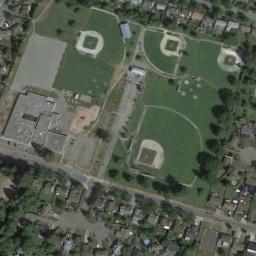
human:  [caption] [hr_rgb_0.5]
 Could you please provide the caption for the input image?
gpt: In the picture there is a baseball field and a parking lot .

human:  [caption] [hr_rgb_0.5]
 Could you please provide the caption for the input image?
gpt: Four baseball diamonds are surrounded by many buildings and trees .

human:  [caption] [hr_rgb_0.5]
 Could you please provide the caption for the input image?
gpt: Four baseball diamonds of different sizes surrounded by some trees and the residential area around them .

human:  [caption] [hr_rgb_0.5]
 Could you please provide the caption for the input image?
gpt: There are four baseball diamonds in the grass surrounded by the houses .

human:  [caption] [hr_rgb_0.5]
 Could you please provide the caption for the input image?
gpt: Many buildings are next to  the baseball diamonds .